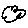
Label: cloud